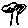
Label: tree